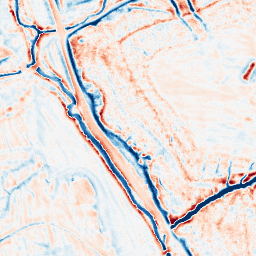
Category: edge_preserving
Decomposition family: bilateral
Decomposition parameters: d: 15
sigma_color: 25
sigma_space: 150
Upsampling method: quartic
Upsampling parameters: scale: 8
Upsampling scale: 8